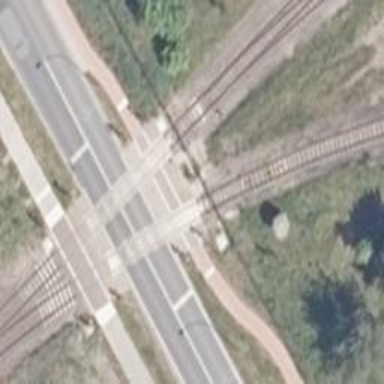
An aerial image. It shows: Railway crossing.